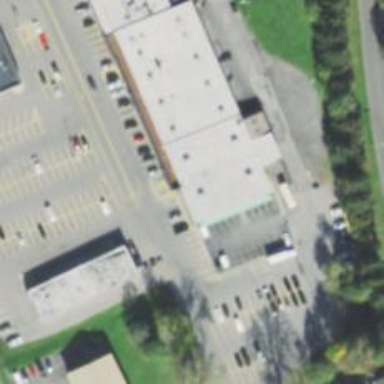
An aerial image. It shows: Post office.